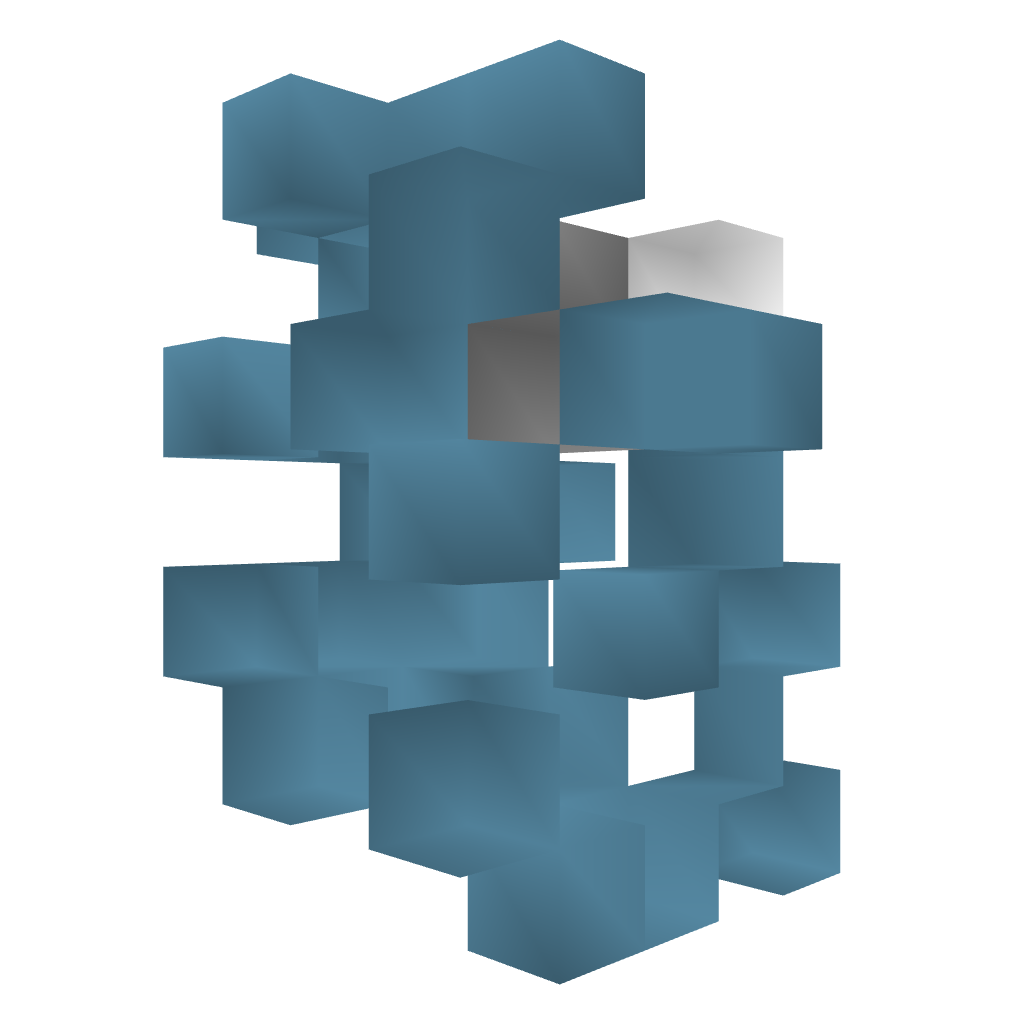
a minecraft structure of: Buttonless Blaze Grinder v2_0 bad low quality